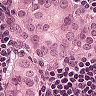
Metastatic tissue present: yes